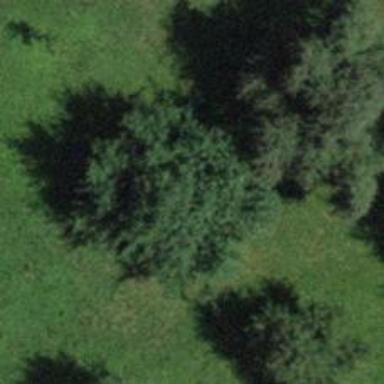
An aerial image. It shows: Agricultural area with broadleaved trees.